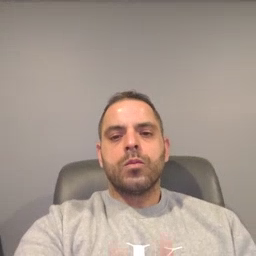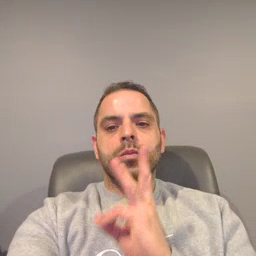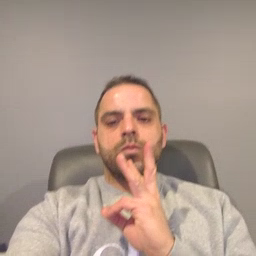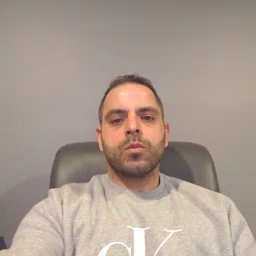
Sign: water